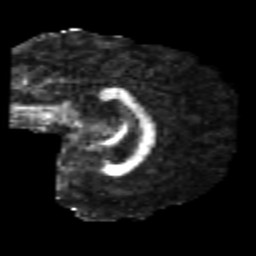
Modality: FA
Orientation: sagittal
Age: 22
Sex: male
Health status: healthy
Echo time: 0.074 s